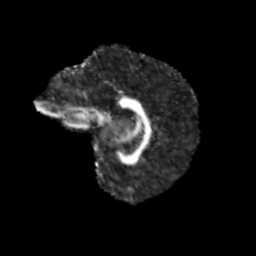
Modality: FA
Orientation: sagittal
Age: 11
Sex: female
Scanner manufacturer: siemens
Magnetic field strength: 3 T
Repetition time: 3.8 s
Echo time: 0.07 s